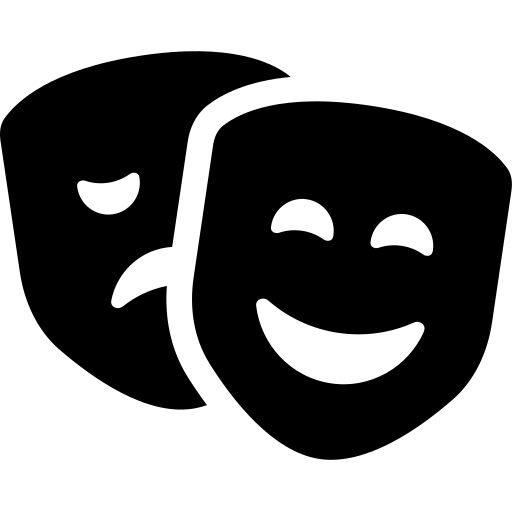
Tags: icon, FontAwesome, fa-icon, solid, masks, theater